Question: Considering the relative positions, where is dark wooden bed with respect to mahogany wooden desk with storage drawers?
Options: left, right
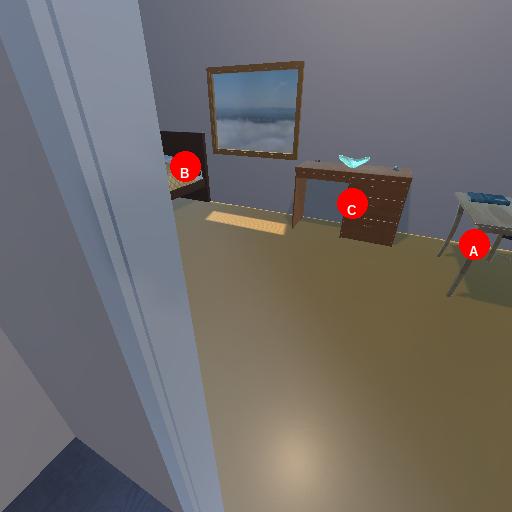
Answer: left